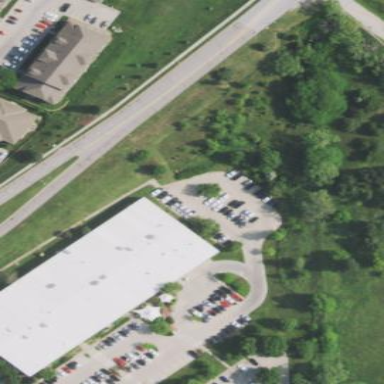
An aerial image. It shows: Office building.